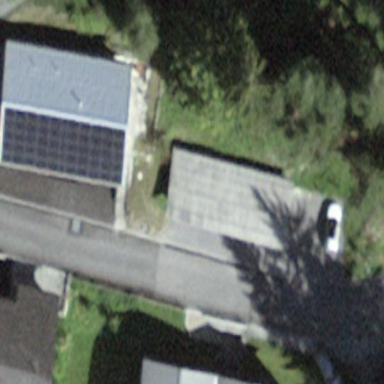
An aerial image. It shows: Carport building.